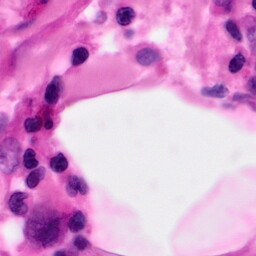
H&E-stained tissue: Pancreatic